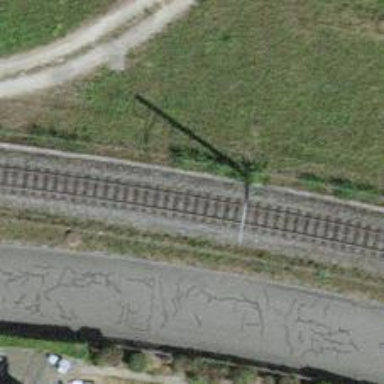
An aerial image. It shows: Narrow-gauge railway track with one electrified contact line.